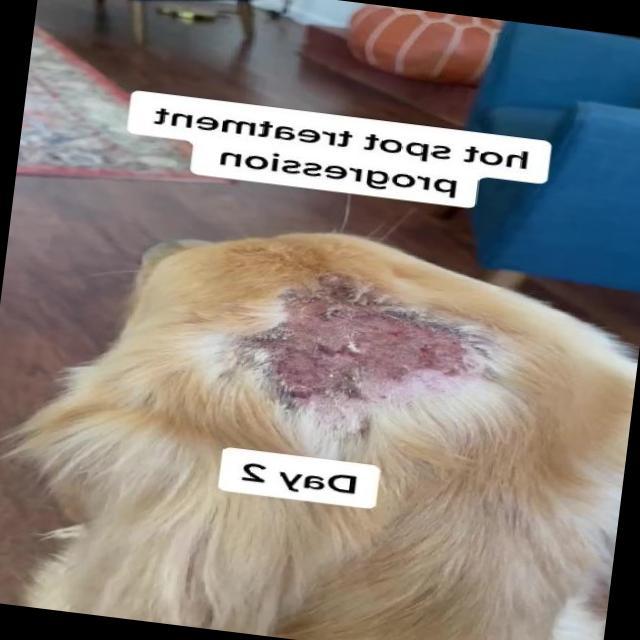
Canine dermatitis — inflammation of the skin presenting with erythema, pruritus, papules, and excoriation. May be allergic, contact, or atopic in origin.